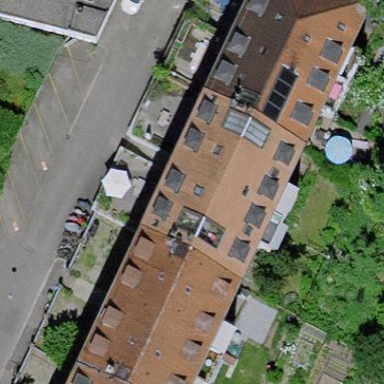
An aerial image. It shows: The building has hipped roof.